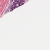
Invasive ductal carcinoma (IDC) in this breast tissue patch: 0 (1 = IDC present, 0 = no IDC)